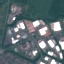
Land use / land cover: Industrial